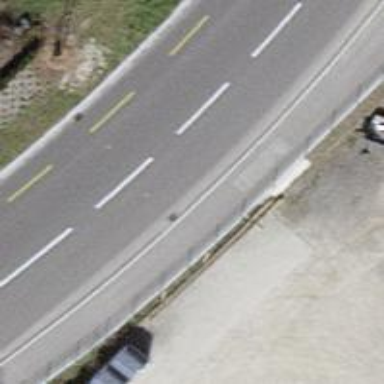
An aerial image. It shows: Tertiary road with asphalt surface. There is cycle track on the left side and asphalt sidewalk.